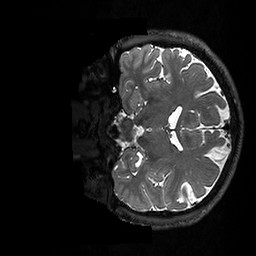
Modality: T2w
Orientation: coronal
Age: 32
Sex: male
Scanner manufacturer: ge
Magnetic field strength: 3 T
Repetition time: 3.202 s
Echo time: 0.06696 s